Question: Is it possible to get the divs in a felx-container (display:flex) to be 100 percent when the screen size reduced to that of a mobile phone (something like at max-width: 480px)?
Let us take this as an example:
'''
.flex-container { background-color: #F4F7F8; resize: horizontal; overflow: hidden; display: flex; margin: 1em; }
.item { margin: 1em; padding: 0.5em; width: 110px; min-width: 0; background-color: #1B5385; color: white; font-family: monospace; font-size: 13px; }
.four { flex: 4; }
.two { flex: 2; }
.one { flex: 1; }
'''
'''
'''
<div class="flex-container">
<div class="item four">4</div>
<div class="item two">2</div>
<div class="item one">1</div>
</div>
'''
Link to <URL>
On shrinking the screen size from a desktop/laptop to that of a mobile phone I would want it to be something like

I did this by adding
'''
@media only screen and (max-width: 480px) {
.flex-container { display:block; }
.item { width: 100%; }
}
'''
to the css file.
I do not know if this the right way of getting it done or not.
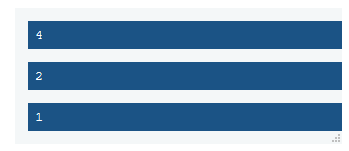
Answer: If you're using flex, the proper way to achieve this is by applying 'flex-direction: column' to 'flex-container'. In that case flex items will be reorganized to form columns instead of rows (as on bigger screens):
'''
@media only screen and (max-width: 480px) {
.flex-container { flex-direction: column; }
.item { width: 100%; }
}
'''
<URL>